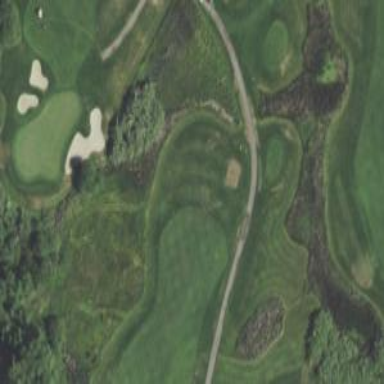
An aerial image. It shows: Golf cartpath that is also road path.